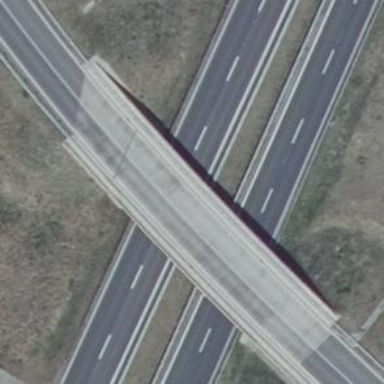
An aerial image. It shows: Asphalt road classified as trunk highway.